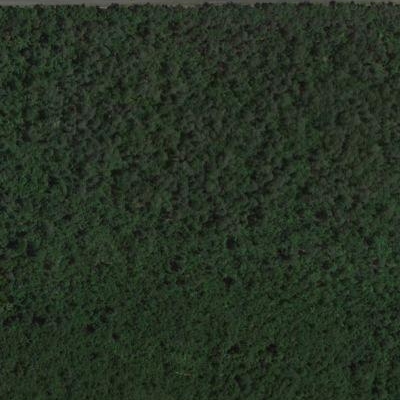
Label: eForest